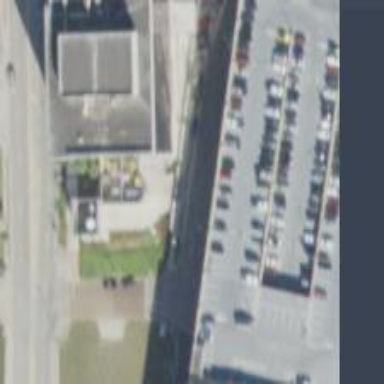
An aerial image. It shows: Multi-storey parking building.